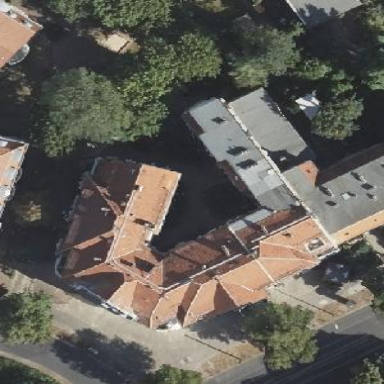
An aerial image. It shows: Beautiful apartment building with mansard roof.